Question: I was wondering to create something like a setup wizard for when the user first starts my app. This is needed due to the complexity of the app to help the user. Searching for something like this I found a library that isn't a setup wizard, but lets you point an element on the screen and give some info about it.
The library is this <URL>
I'm able to show one indication using this, but I can't concatenate more than one indication, you know, the first is shown, you pulse next and goes to the nex indication, this way until you arrive to the end and pulse finish.

Looking for any tutorial or step-by-step guide that could help me doing this, I found one, but it was done with old code, and the newest version of the library has some changes that doesn't fit the example. I've tried modifiying the code of this example to match with the new version of the library, but I don't get to view the indication one by one, I just get all them overlapped.
This is the link to the library's ShowcaseView class where all this logic is defined: <URL>
And this is how the doc says to implement it ot your app:
'''
new ShowcaseView.Builder(this)
.setTarget(new ActionViewTarget(this, ActionViewTarget.Type.HOME))
.setContentTitle("ShowcaseView")
.setContentText("This is highlighting the Home button")
.hideOnTouchOutside()
.build();
'''
Has someone worked with this library and knows how could I concatenate few indications?
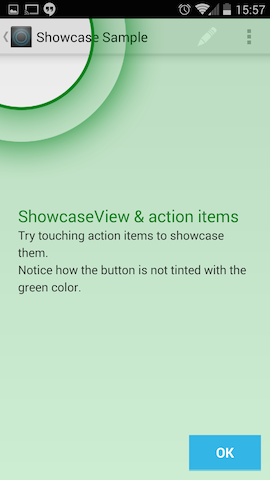
Answer: >
## What's missing in v5
ShowcaseViews: the class which queues up ShowcaseViews in a
tutorial-type method. I never really liked this class (generally, you
should use SCV sparingly); I'll add it back in based on the Builder
class when I can.
So either:
- - - -